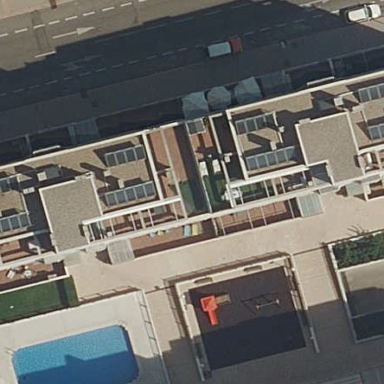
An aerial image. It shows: Residential building.